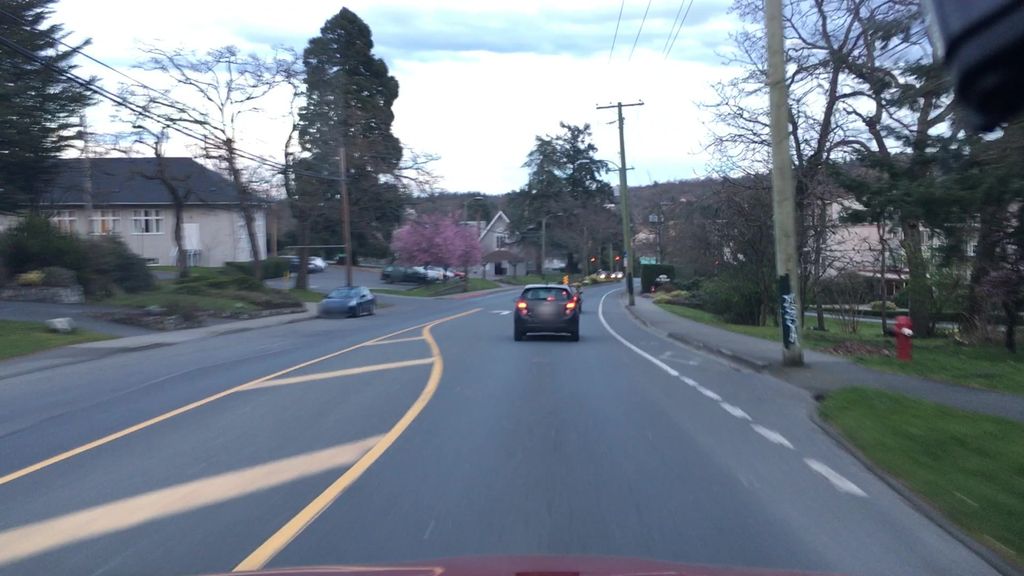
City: victoria